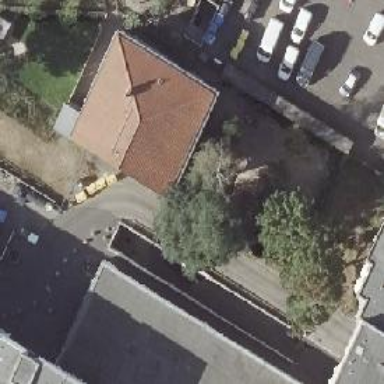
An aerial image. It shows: Kindergarten.